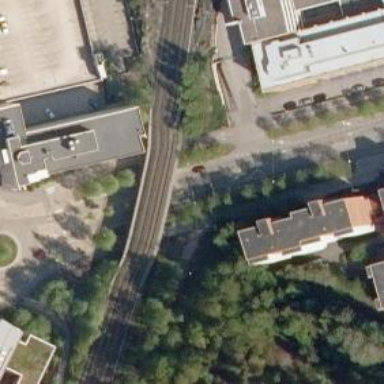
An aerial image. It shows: Bridge used by trains with continuous electrified contact lines.